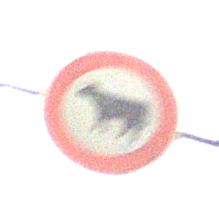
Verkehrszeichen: VerbotViehtrieb
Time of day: Night
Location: Outdoor (Nature)
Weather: Clear
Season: NotSpecified
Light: Natural